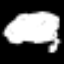
Label: square